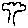
Label: tree